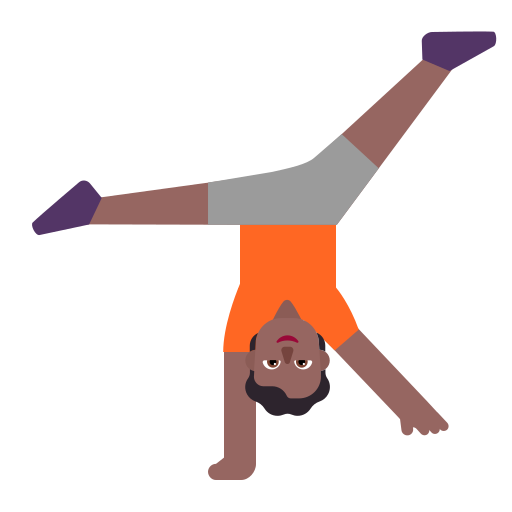
person cartwheeling flat  dark